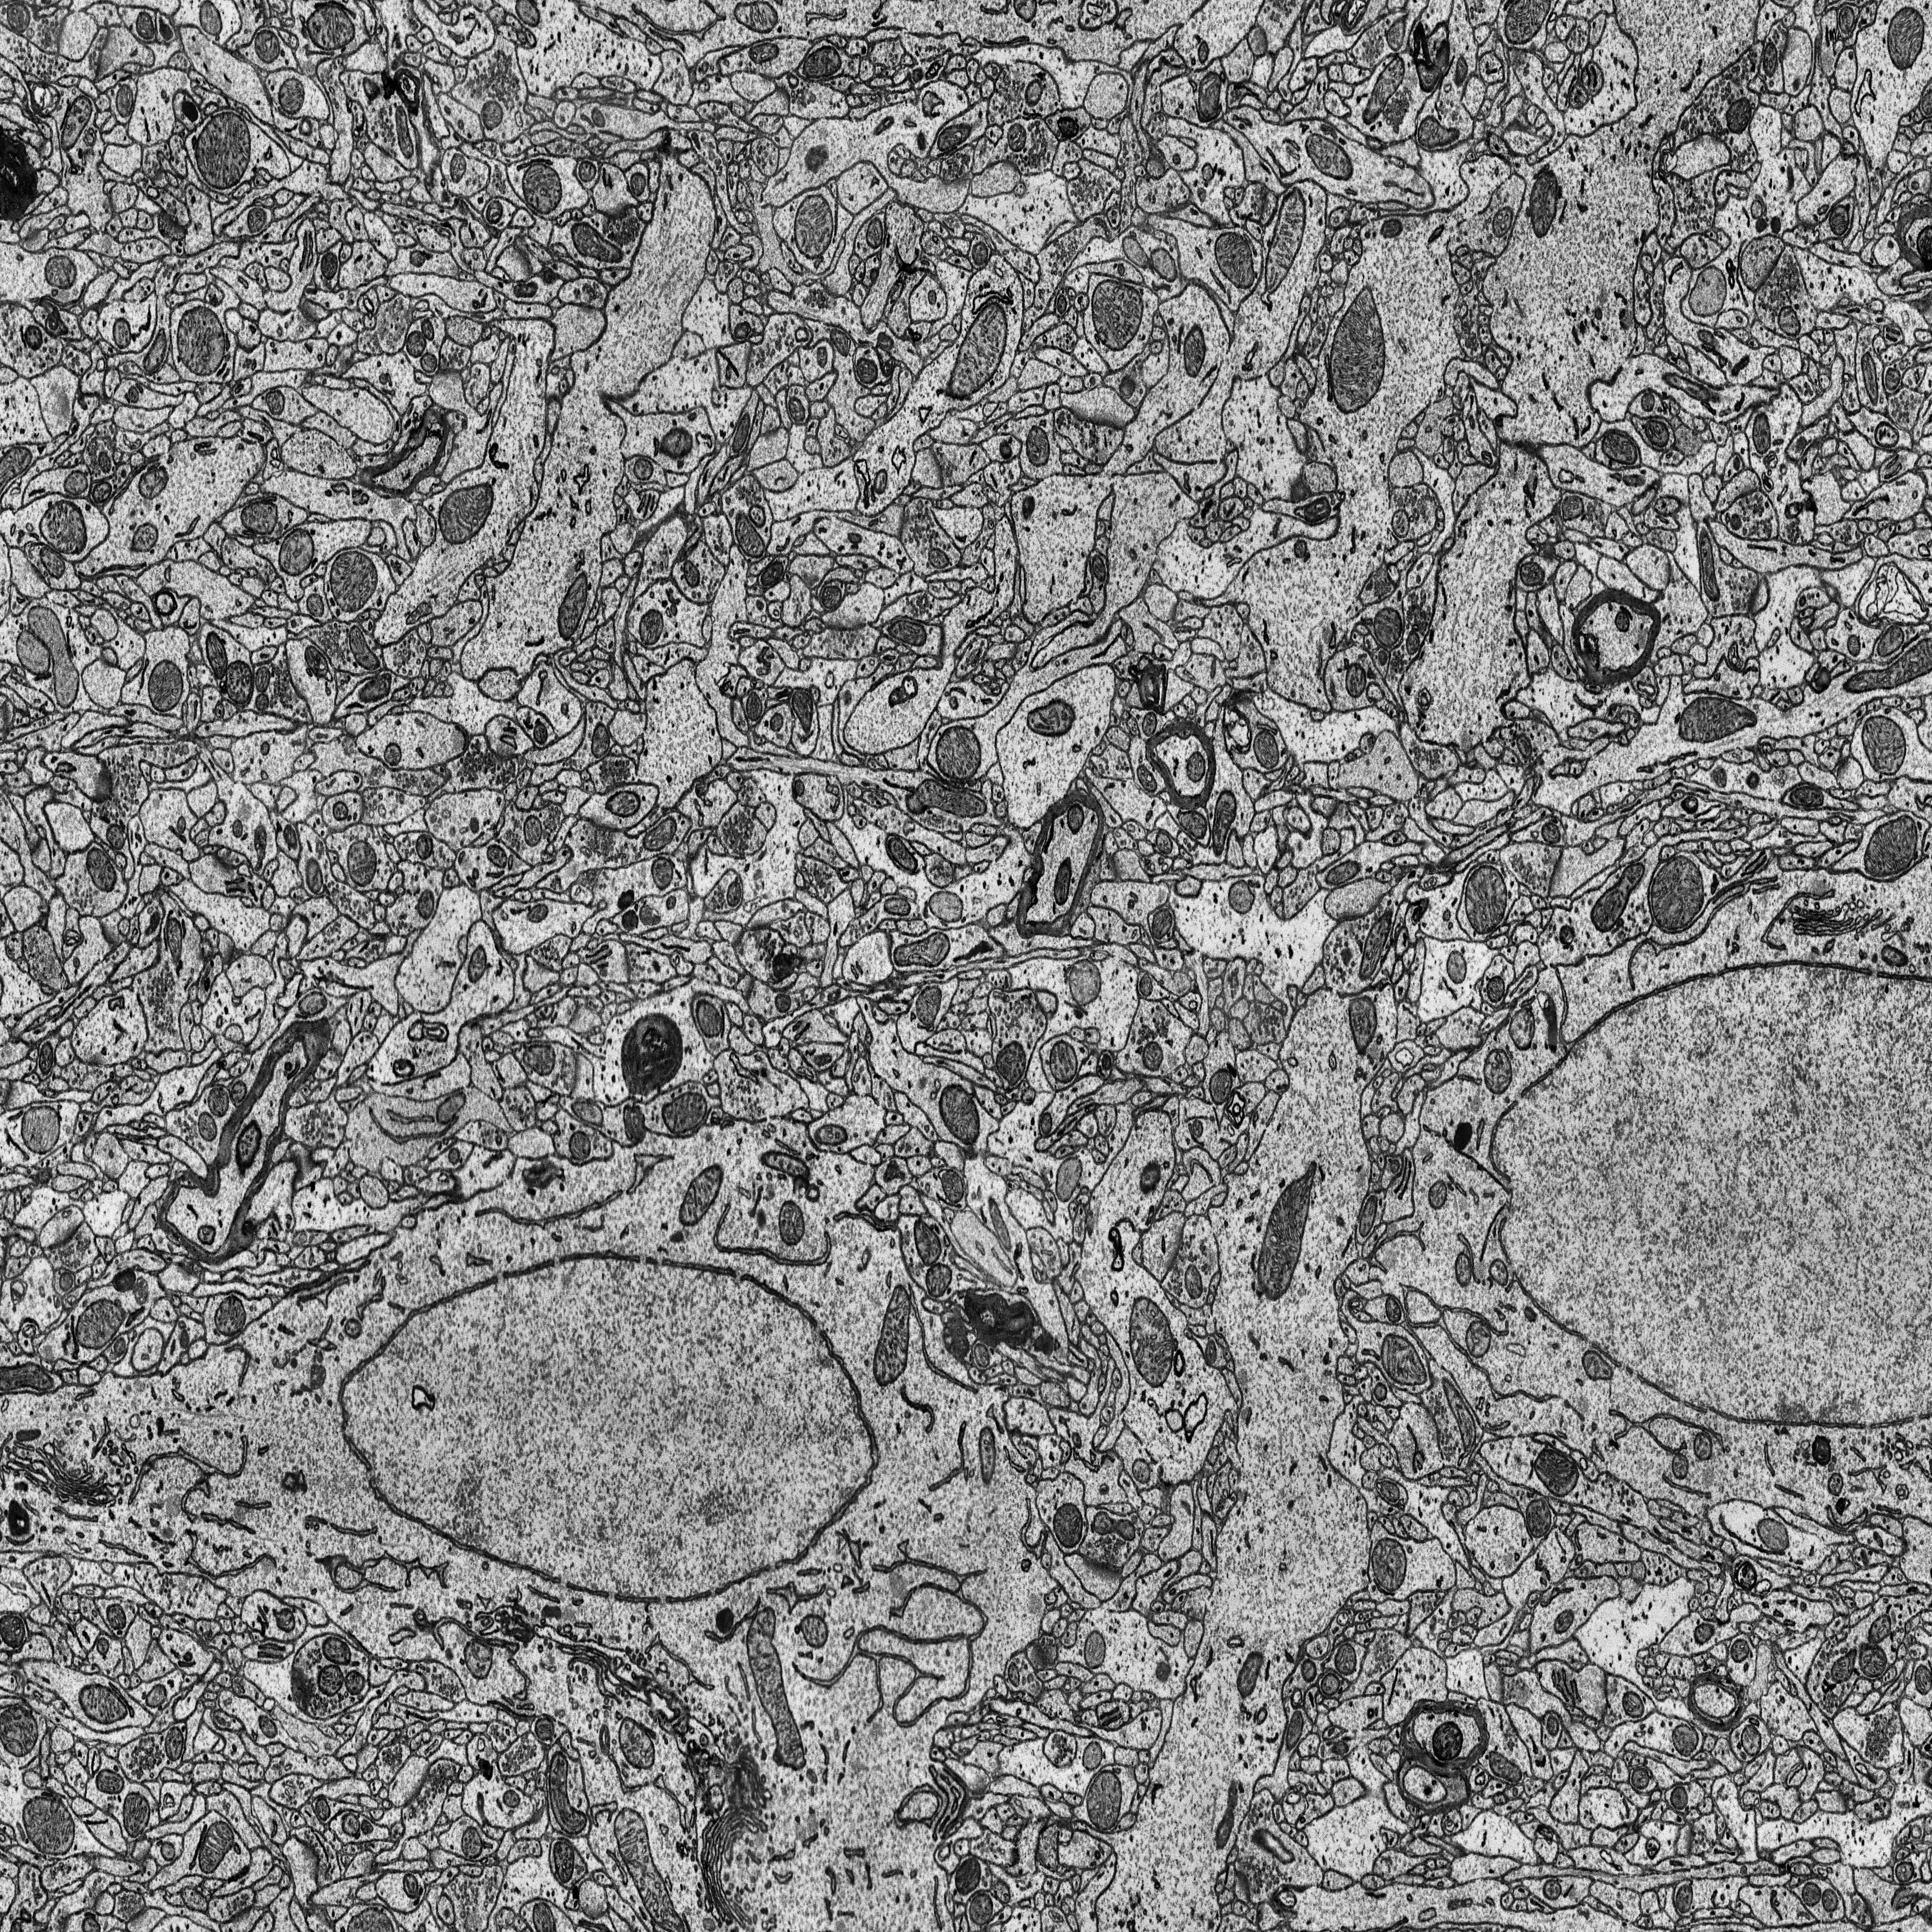
Electron microscopy slice of rat cortex tissue
Slice depth (z): 216
Mitochondria instances in slice: 368